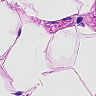
Metastatic tissue present: no